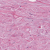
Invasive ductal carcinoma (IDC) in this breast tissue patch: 1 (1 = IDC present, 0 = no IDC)